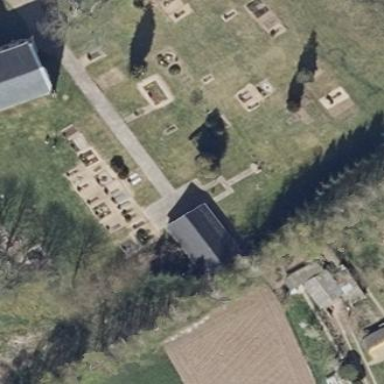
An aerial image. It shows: Cemetery.